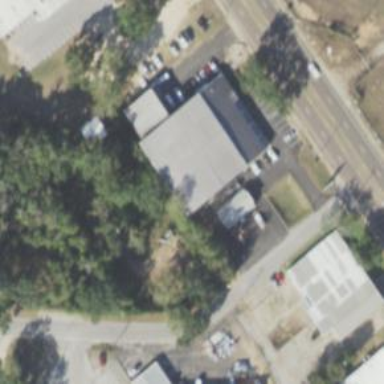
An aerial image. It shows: Building.